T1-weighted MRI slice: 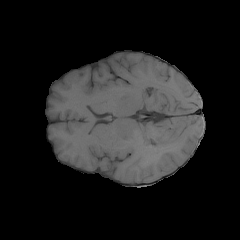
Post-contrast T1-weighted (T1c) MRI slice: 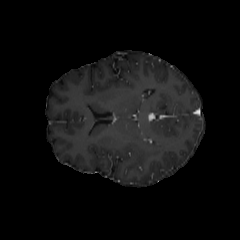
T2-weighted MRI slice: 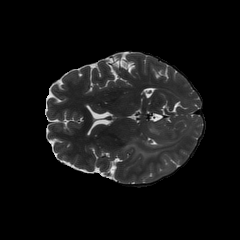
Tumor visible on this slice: yes